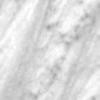
Label: change